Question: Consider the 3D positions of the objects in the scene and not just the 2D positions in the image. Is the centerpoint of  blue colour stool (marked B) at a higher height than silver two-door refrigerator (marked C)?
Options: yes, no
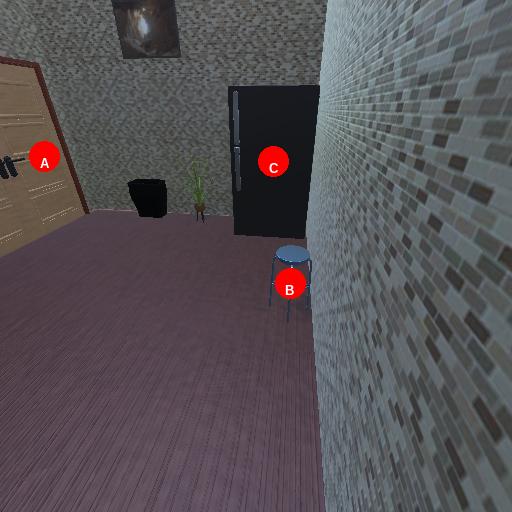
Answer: yes